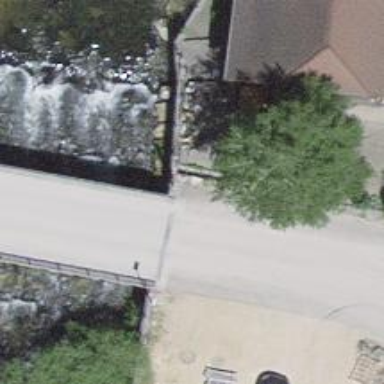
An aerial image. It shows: Paved service alley with bridge.